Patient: sex M, age 37
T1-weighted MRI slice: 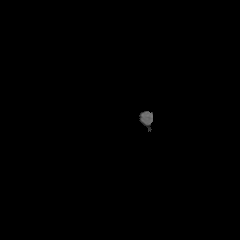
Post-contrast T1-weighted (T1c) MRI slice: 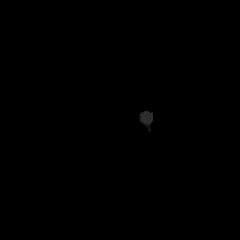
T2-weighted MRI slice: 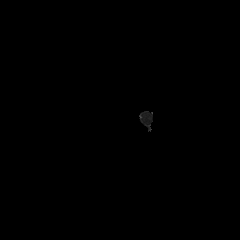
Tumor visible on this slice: no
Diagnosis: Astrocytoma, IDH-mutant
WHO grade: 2